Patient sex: M
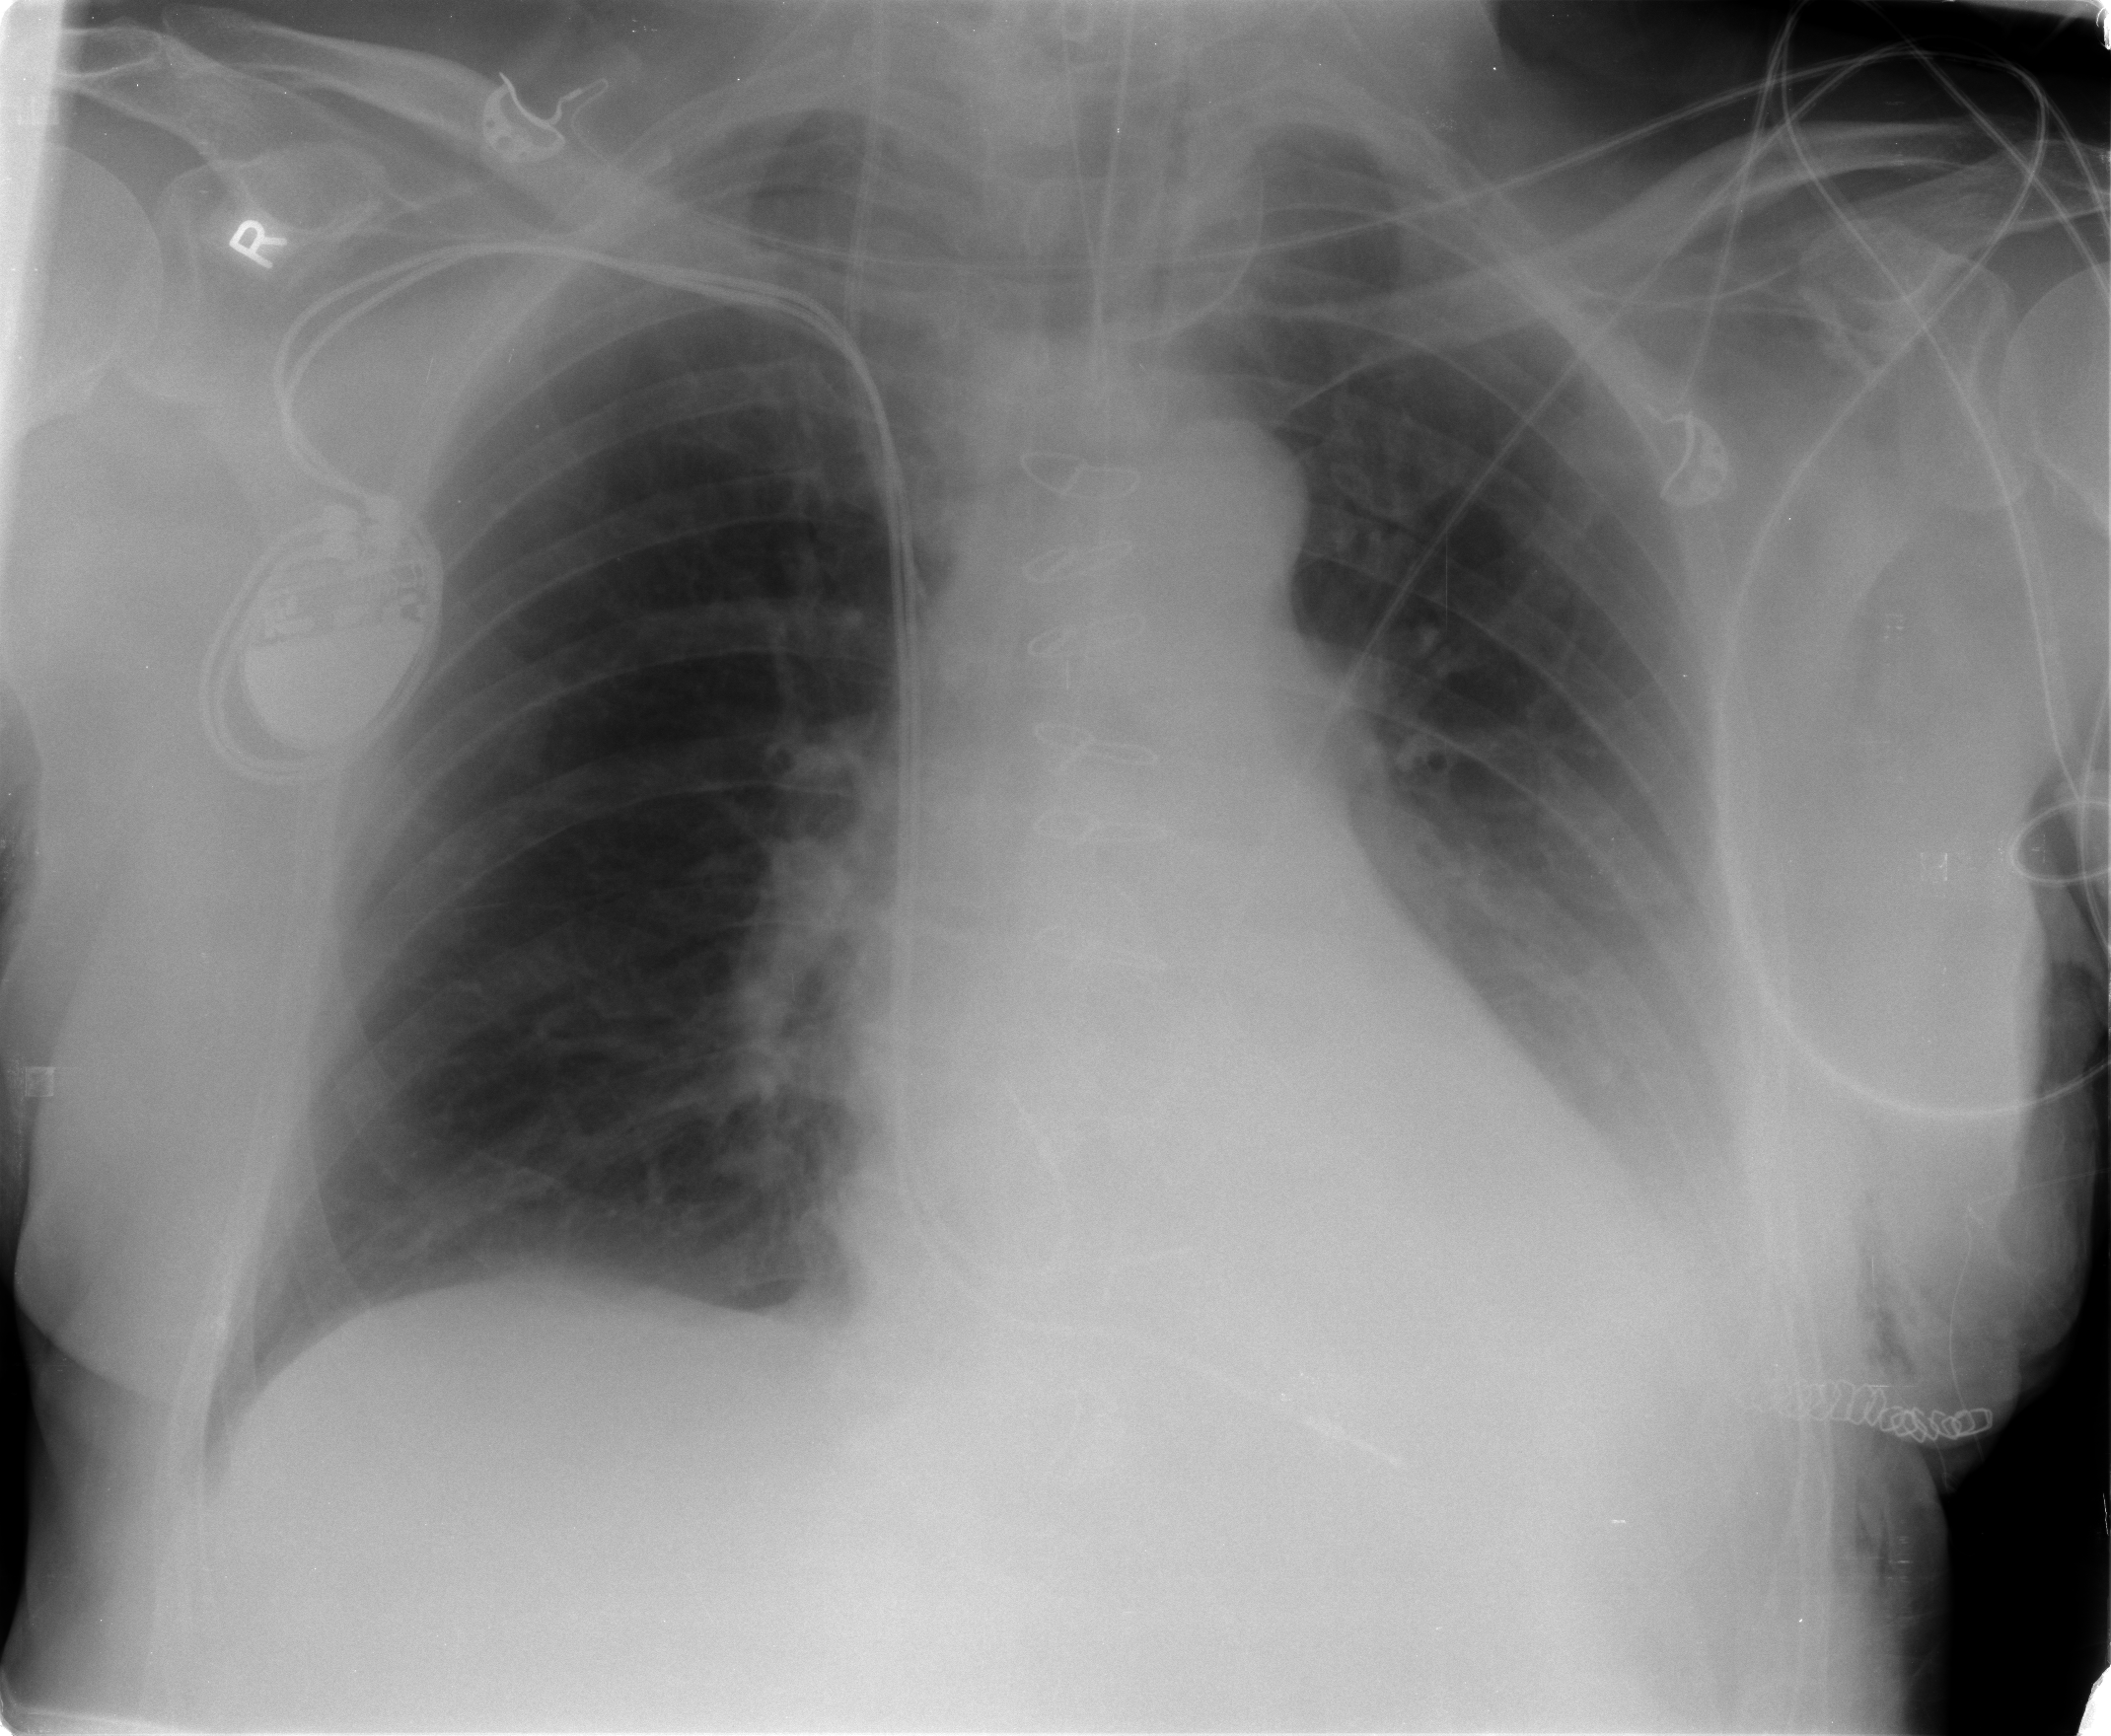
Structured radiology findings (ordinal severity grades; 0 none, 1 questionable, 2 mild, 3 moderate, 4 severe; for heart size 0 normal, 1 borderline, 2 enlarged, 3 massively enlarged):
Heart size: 0
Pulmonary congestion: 0
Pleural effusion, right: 0
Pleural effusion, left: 3
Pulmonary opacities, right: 0
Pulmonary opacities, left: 1
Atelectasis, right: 0
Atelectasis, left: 3